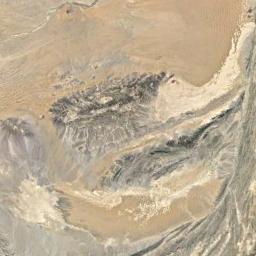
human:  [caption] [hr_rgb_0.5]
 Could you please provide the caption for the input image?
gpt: The desert has yellow sand and some mountains .

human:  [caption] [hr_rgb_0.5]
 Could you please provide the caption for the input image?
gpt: There is a band of rock in this desert .

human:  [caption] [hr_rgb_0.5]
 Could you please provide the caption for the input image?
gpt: The white desert is next to the bare land .

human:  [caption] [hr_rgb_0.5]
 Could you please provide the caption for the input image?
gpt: The light yellow desert covers the brown bare land .

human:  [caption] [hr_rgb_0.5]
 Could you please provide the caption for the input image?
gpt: A desert covered with sand and bare land .